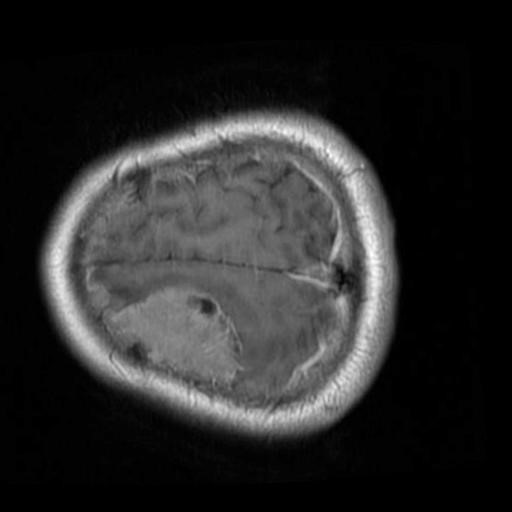
Label: brain_menin